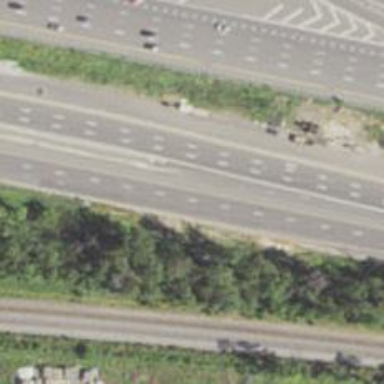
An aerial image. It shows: Motorway link.